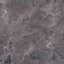
Land use / land cover: HerbaceousVegetation